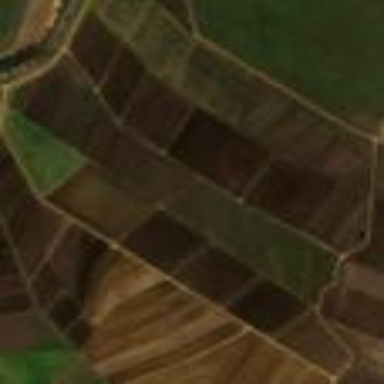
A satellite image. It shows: Farmland with rice crops producing rice.